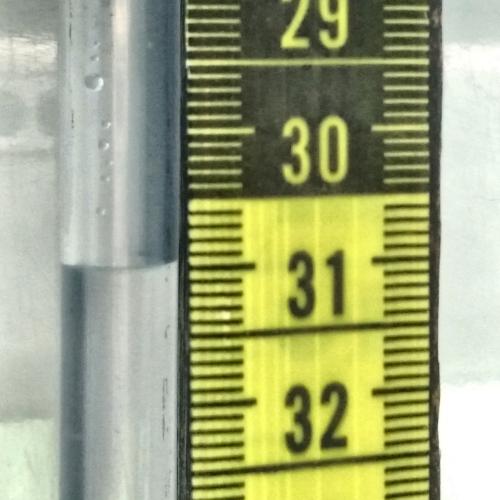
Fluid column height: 31.0 cm